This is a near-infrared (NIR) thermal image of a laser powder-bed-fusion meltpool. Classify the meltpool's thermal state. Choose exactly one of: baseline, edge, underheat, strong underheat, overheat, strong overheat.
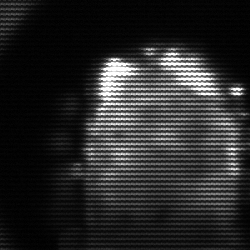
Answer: baseline